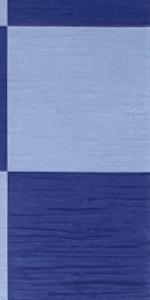
Label: Empty